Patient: sex F, age 59
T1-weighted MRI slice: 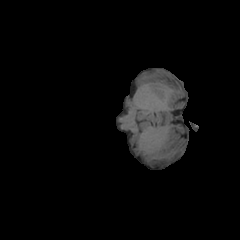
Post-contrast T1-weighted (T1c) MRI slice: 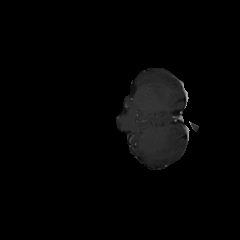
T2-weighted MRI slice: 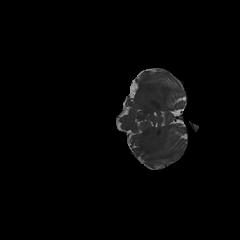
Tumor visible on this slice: no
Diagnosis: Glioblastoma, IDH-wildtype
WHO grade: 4